【题型】填空题　【知识点】解析几何　【难度】easy
\textbf{19. 已知圆 $C: x^2 + y^2 = r^2 \, (r > 0)$ 与双曲线 $x^2 - y^2 = 4$ 的右支交于 $A, B$ 两点，且 $\angle AOB = 60^\circ$，则圆 $C$ 的半径 $r$ 的值为 \underline{\hspace{3cm}} .}
【解答】

\noindent \textbf{【答案】} $2\sqrt{2}$

\vspace{0.2cm}
\noindent \textbf{【分析】} 设$A(x_0,y_0)$，结合题意，求得$A\left(\dfrac{\sqrt{3}}{2}r,\dfrac{1}{2}r\right)$，代入双曲线的方程，即可求得$r$的值.

\vspace{0.2cm}
\noindent \textbf{【解析】} 如图所示，设$A$点的坐标为$(x_0,y_0)$，
因为$\angle AOB = 60^\circ$，根据双曲线的对称性，可得$\angle AOF = 30^\circ$，
又因为$|OA| = r$，可得$x_0 = |OA|\cos30^\circ = \dfrac{\sqrt{3}}{2}r$，$y_0 = |OA|\sin30^\circ = \dfrac{1}{2}r$，即$A\left(\dfrac{\sqrt{3}}{2}r,\dfrac{1}{2}r\right)$，
将点$A$代入双曲线$x^2 - y^2 = 4$，可得$\left(\dfrac{\sqrt{3}}{2}r\right)^2 - \left(\dfrac{1}{2}r\right)^2 = 4$，解得$r = 2\sqrt{2}$.
故答案为：$2\sqrt{2}$.

\vspace{0.2cm}

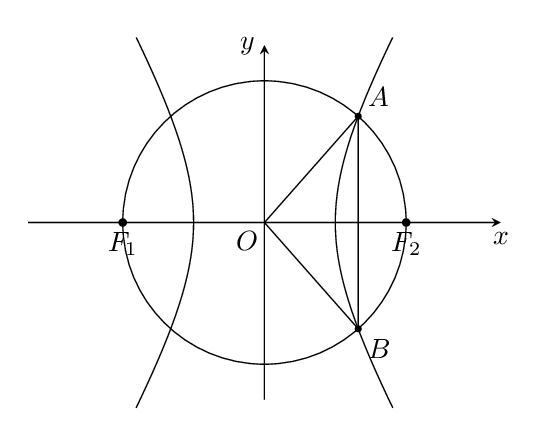